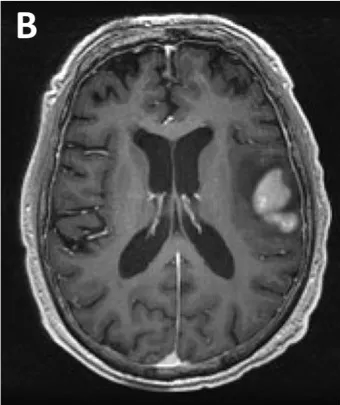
MRI and histological examination. Preoperative MRI of the brain: (A,B) There are two T1 hypointense T2 hyperintense mass lesions in the left frontal lobe subcortical white matter and involving the cortex with heterogeneous enhancement measuring 3.2 x 3.1 and 4.5 x 3.3 cm, respectively. There is surrounding vasogenic edema and small areas of restricted diffusion.
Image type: radiology (mri)